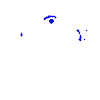
Particle: electron